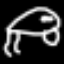
Label: frog